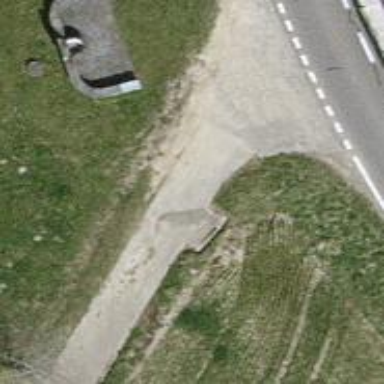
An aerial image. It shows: Well-maintained track road with grade 1 tracktype.